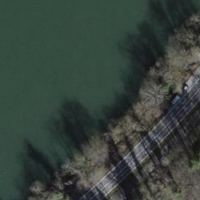
EUNIS habitat code: 15
Species observed at this site:
Equisetum hyemale